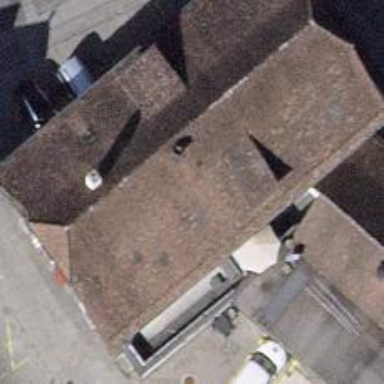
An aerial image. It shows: Building that houses restaurant.